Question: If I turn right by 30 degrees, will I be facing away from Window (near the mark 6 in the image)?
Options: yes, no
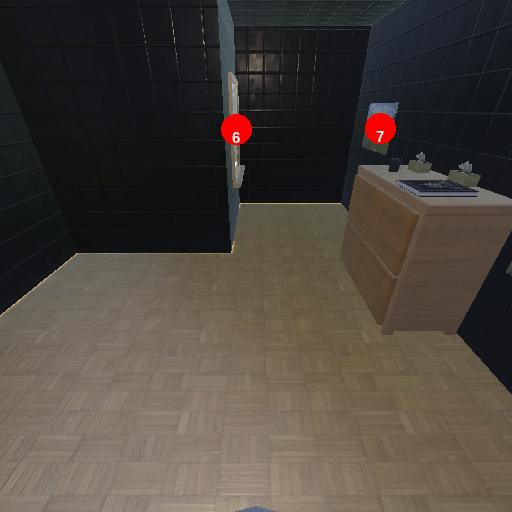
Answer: yes